Aerial crown-view tile of a tropical tree (Barro Colorado Island, Panama), acquired 20250414:
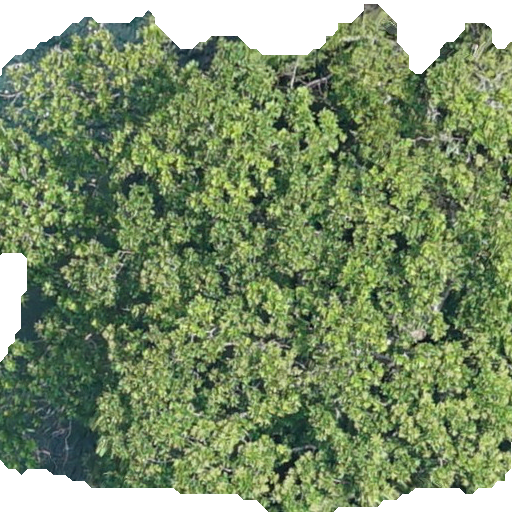
Species: Anacardium excelsum
GBIF accepted scientific name: Anacardium excelsum
Crown area: 391.42 m²